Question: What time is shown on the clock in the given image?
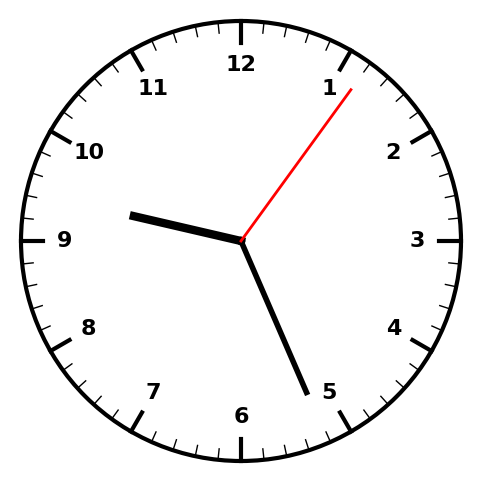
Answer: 09:26:06